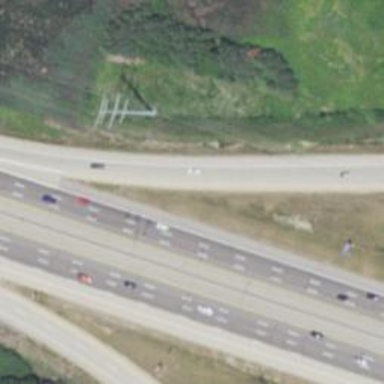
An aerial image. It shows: Asphalt motorway link.